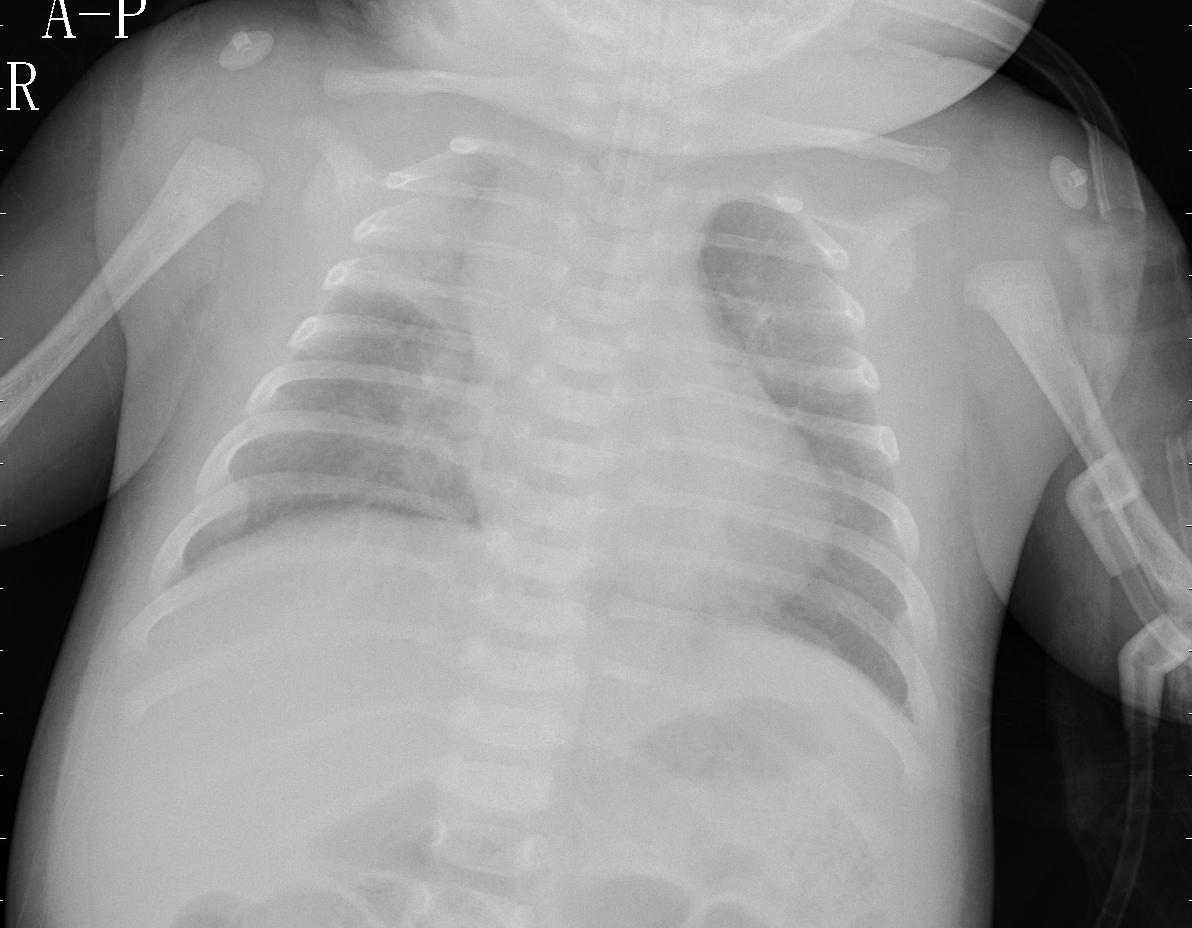
Diagnosis: PNEUMONIA